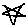
Label: star